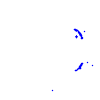
Particle: proton